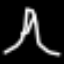
Label: The Eiffel Tower